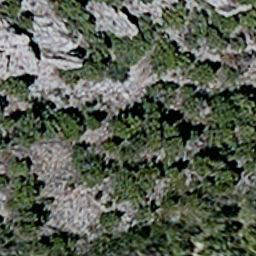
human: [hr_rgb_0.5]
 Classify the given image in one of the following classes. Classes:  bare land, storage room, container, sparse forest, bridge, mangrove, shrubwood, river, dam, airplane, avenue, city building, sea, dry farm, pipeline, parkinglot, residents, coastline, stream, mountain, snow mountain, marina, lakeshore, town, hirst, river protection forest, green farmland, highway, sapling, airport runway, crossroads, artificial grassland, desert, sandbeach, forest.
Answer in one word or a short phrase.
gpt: sparse forest